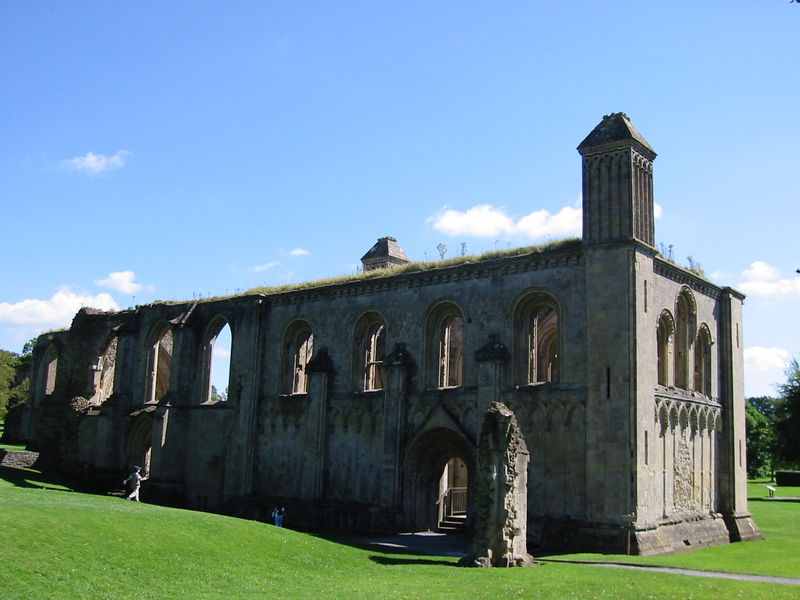
Titel: Ruinen der Abtei von Glastonbury
Standort: Glastonbury, Abtei (EU - GB)
Schlagwörter: baum, himmel, schatten, wolken, landschaft, menschen, fenster, frau, licht, pfeiler, tür, dach, gras, park, rasen, weg, wiese, alt, architektur, mensch, sockel, stein, kirche, kind, england, gotik, turm, fassade, hang, hecke, geländer, stufen, tor, bögen, eingang, schild, ruine, kloster, fenter, moos, langhaus, portal, pforte, spitzbögen, mittelalter, romanik, basilika, strebepfeiler, schautafel, klster, rungbögen